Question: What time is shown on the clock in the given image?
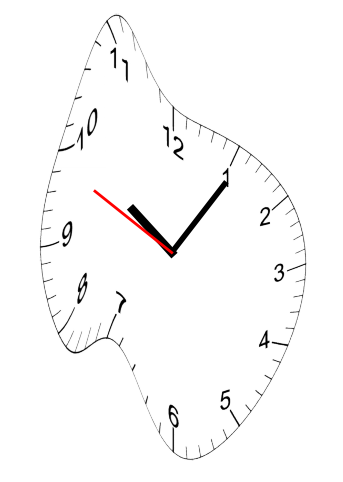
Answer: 10:05:49